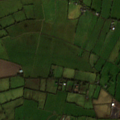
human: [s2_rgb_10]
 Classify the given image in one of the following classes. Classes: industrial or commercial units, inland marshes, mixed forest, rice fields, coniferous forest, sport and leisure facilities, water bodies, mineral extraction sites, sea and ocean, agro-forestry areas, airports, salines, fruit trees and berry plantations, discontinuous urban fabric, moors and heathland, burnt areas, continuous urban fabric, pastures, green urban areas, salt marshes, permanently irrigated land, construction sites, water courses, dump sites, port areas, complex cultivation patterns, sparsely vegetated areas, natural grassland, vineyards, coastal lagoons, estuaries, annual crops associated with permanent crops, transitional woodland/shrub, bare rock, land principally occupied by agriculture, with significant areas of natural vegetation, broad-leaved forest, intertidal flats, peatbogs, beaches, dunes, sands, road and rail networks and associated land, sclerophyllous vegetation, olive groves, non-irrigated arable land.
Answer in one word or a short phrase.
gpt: non-irrigated arable land, pastures, complex cultivation patterns